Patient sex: F
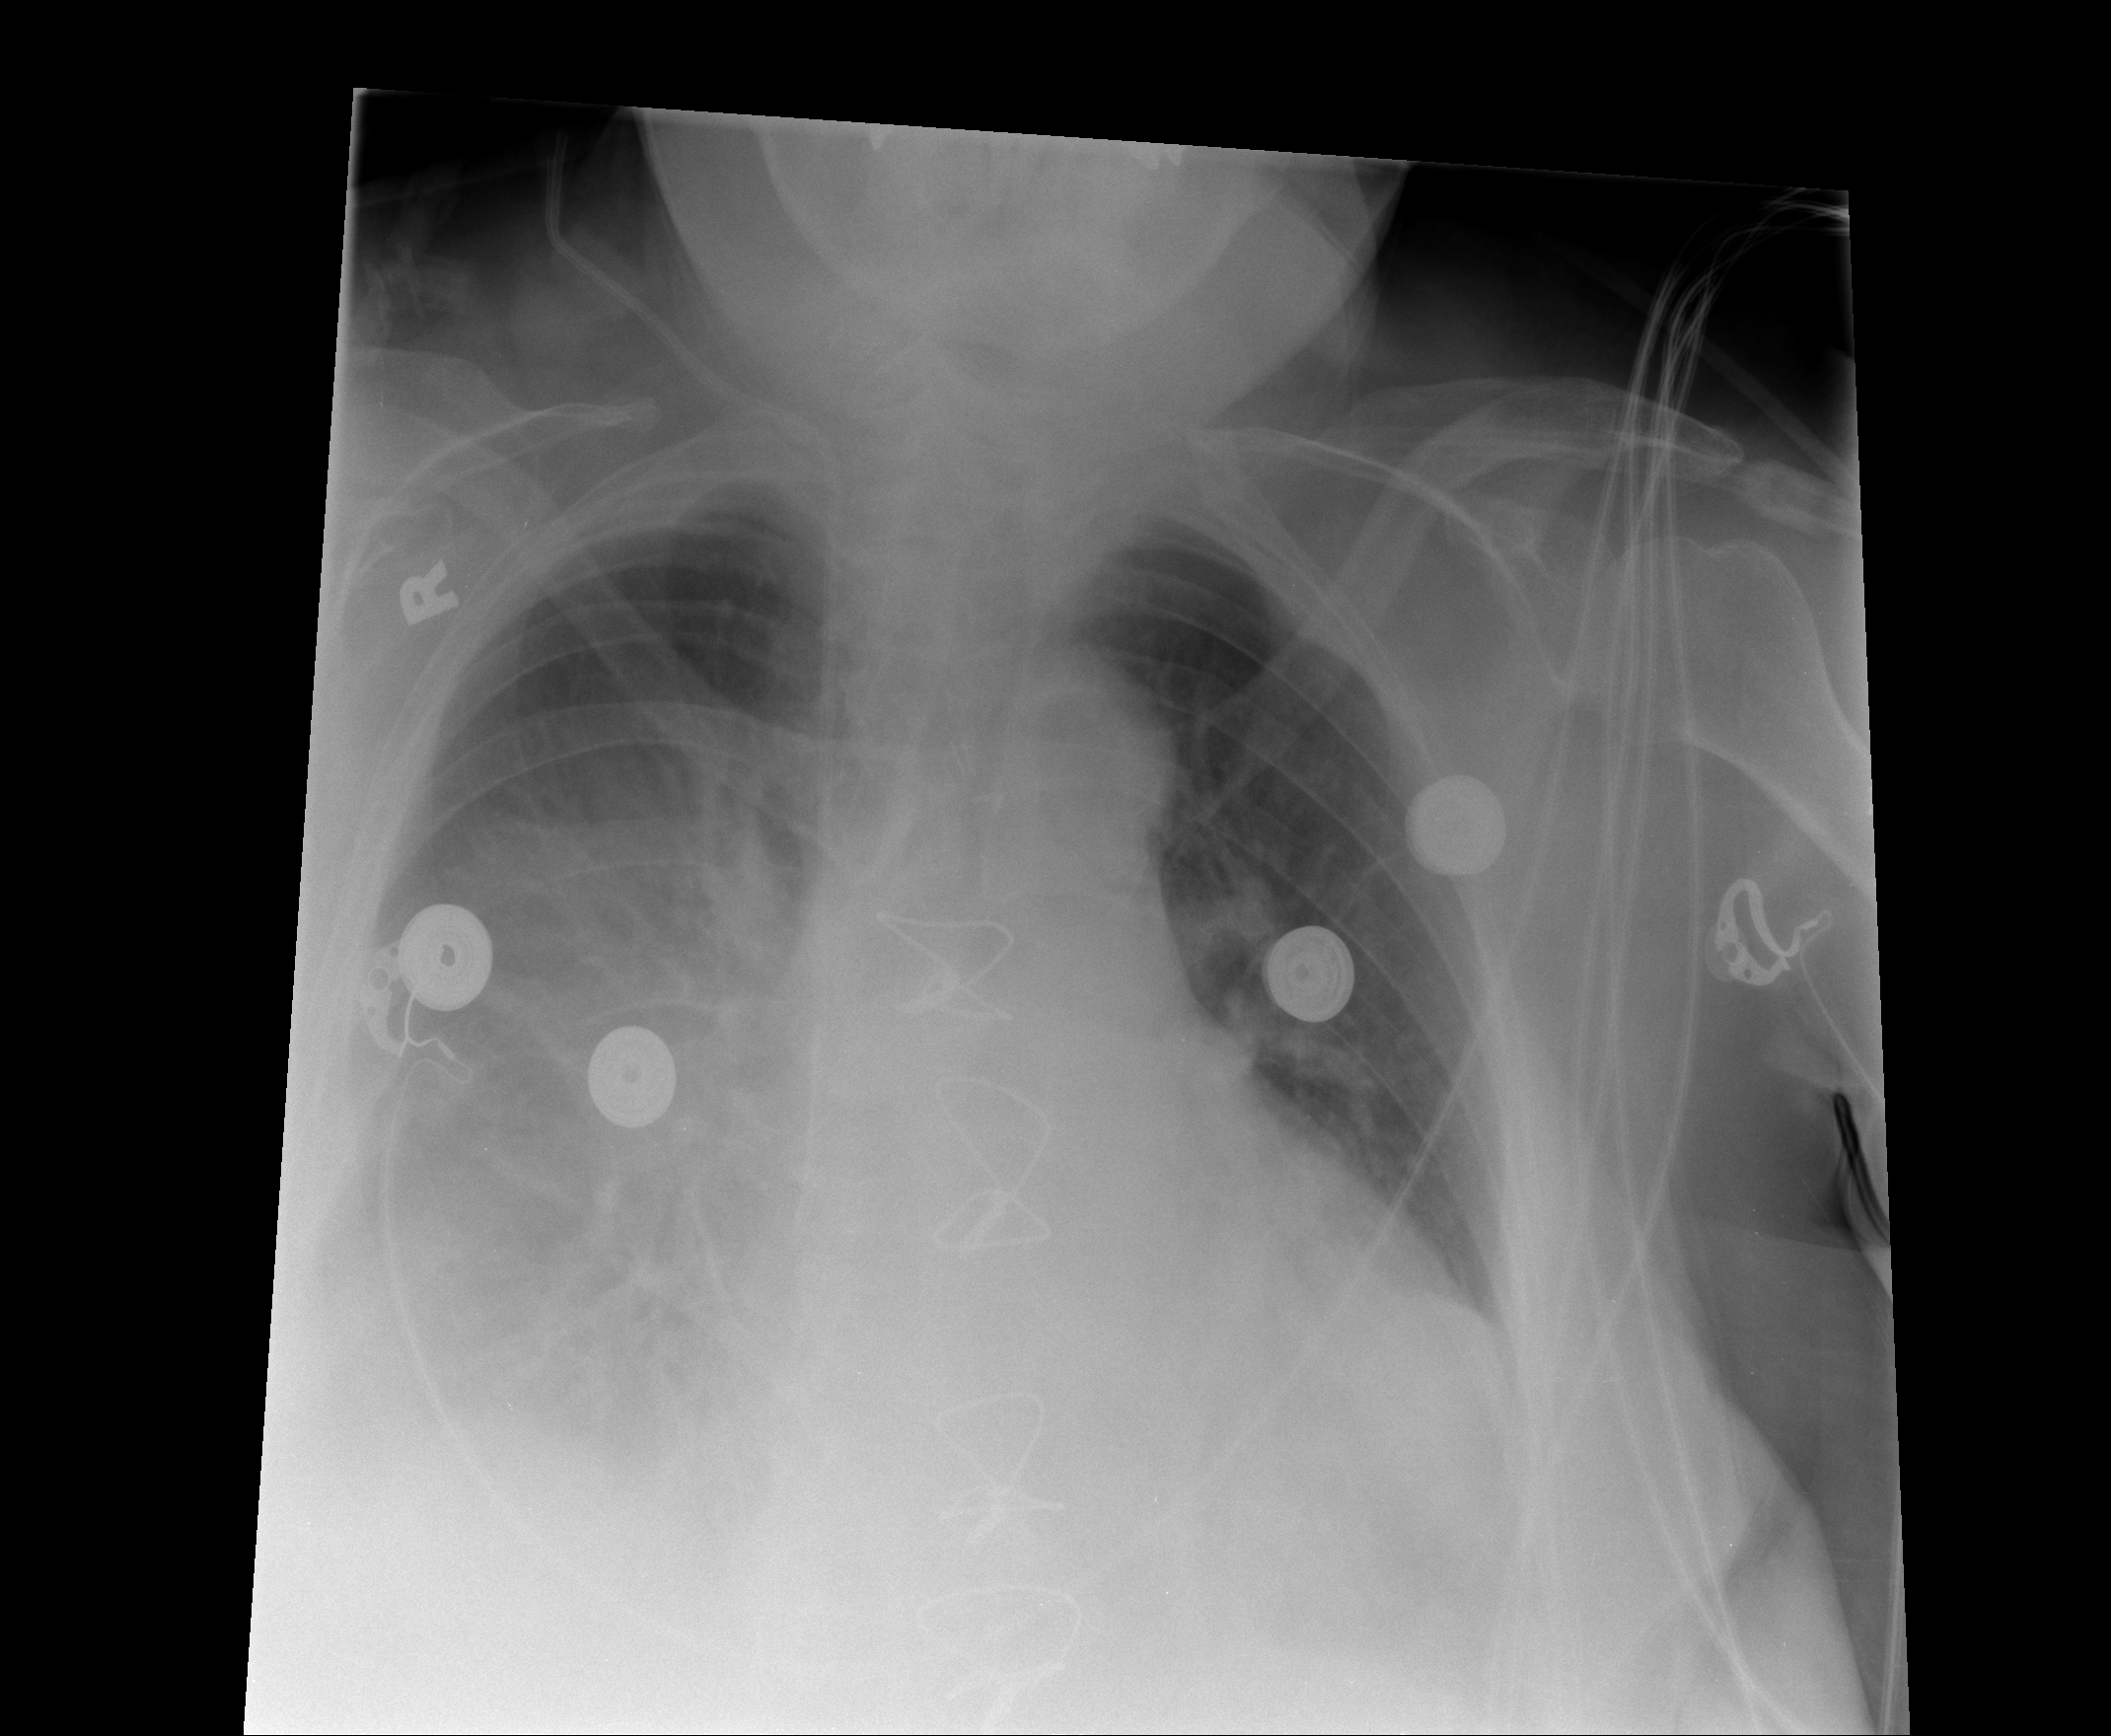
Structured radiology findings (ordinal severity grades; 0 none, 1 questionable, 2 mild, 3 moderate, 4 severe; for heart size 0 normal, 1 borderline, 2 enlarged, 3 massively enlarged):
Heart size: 2
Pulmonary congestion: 2
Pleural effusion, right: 3
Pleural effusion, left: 2
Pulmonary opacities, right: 3
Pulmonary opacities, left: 1
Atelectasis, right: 4
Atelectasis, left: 2